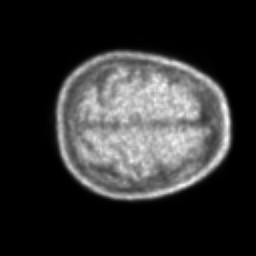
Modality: PET
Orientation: axial
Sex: male
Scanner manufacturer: ge